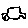
Label: car